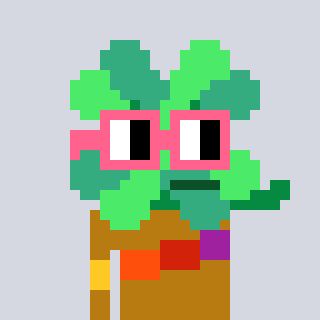
a pixel art character with square pink glasses, a clover-shaped head and a gold-colored body on a cool background